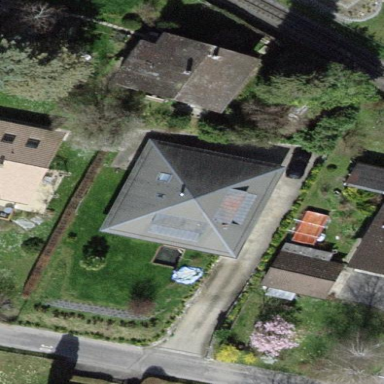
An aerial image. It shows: Detached building with hipped roof shape.